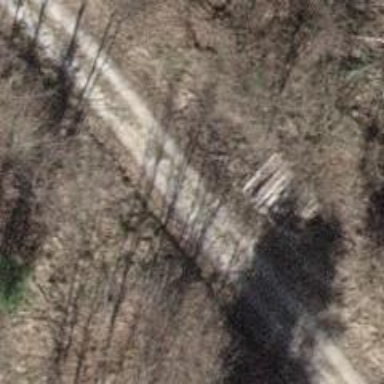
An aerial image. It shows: Gravel track with grade3 tracktype.